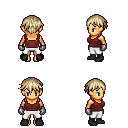
a pixel art fantasy rpg character, female body template, human, tanned skin, maroon pirate shirt, white pants, white blonde short bangs hairstyle, metal gloves, black shoes, four views (front, back, left, right), 2x2 character sprite sheet, small pixel art, hard edges, no anti-aliasing